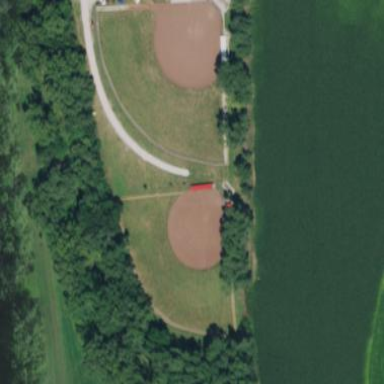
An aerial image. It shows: Baseball pitch for leisure land.